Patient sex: M
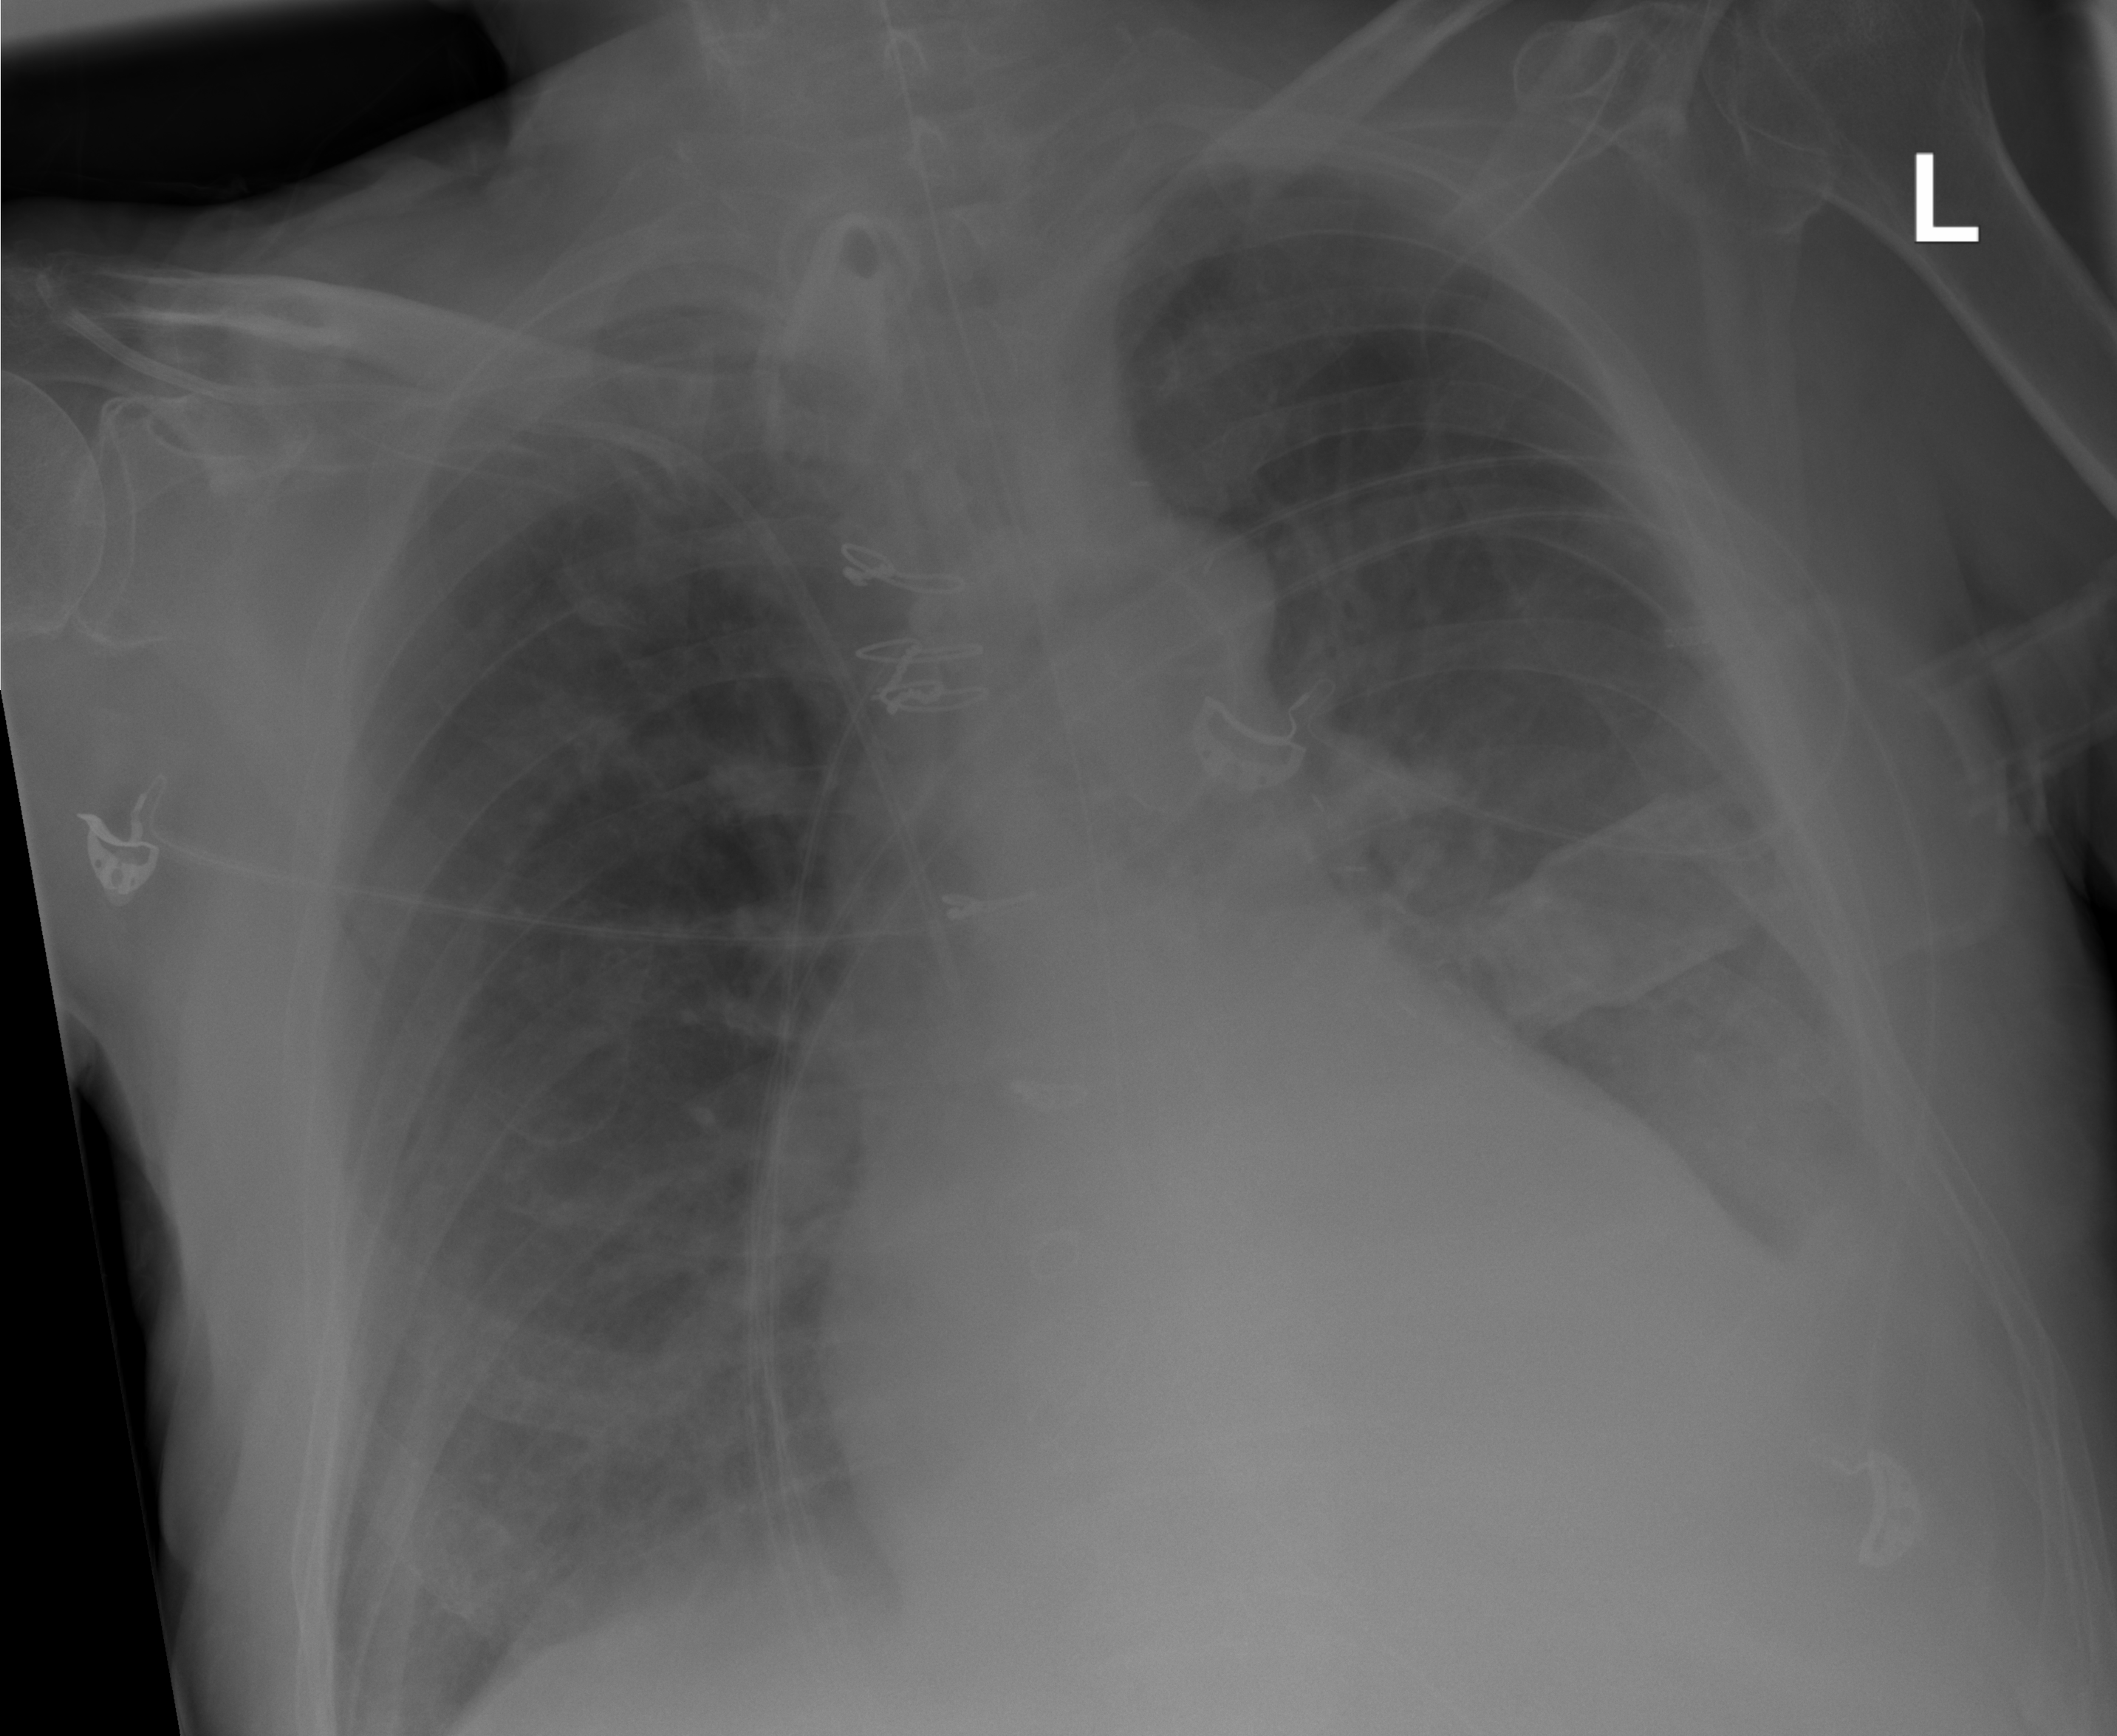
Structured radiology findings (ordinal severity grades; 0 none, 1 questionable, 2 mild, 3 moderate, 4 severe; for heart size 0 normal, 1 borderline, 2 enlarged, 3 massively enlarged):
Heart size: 2
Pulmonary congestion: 2
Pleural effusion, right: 2
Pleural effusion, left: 2
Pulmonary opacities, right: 2
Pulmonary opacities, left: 3
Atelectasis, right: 2
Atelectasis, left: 2